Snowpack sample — Snodgrass Mountain, Crested Butte, Colorado (2/4/25, 12:06 PM MST)
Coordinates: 38.923, -106.968
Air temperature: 35 °F
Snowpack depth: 80 cm
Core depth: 30 cm
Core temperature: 35.6 °F
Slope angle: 14°, slope face: 78°
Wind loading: low
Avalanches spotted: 0
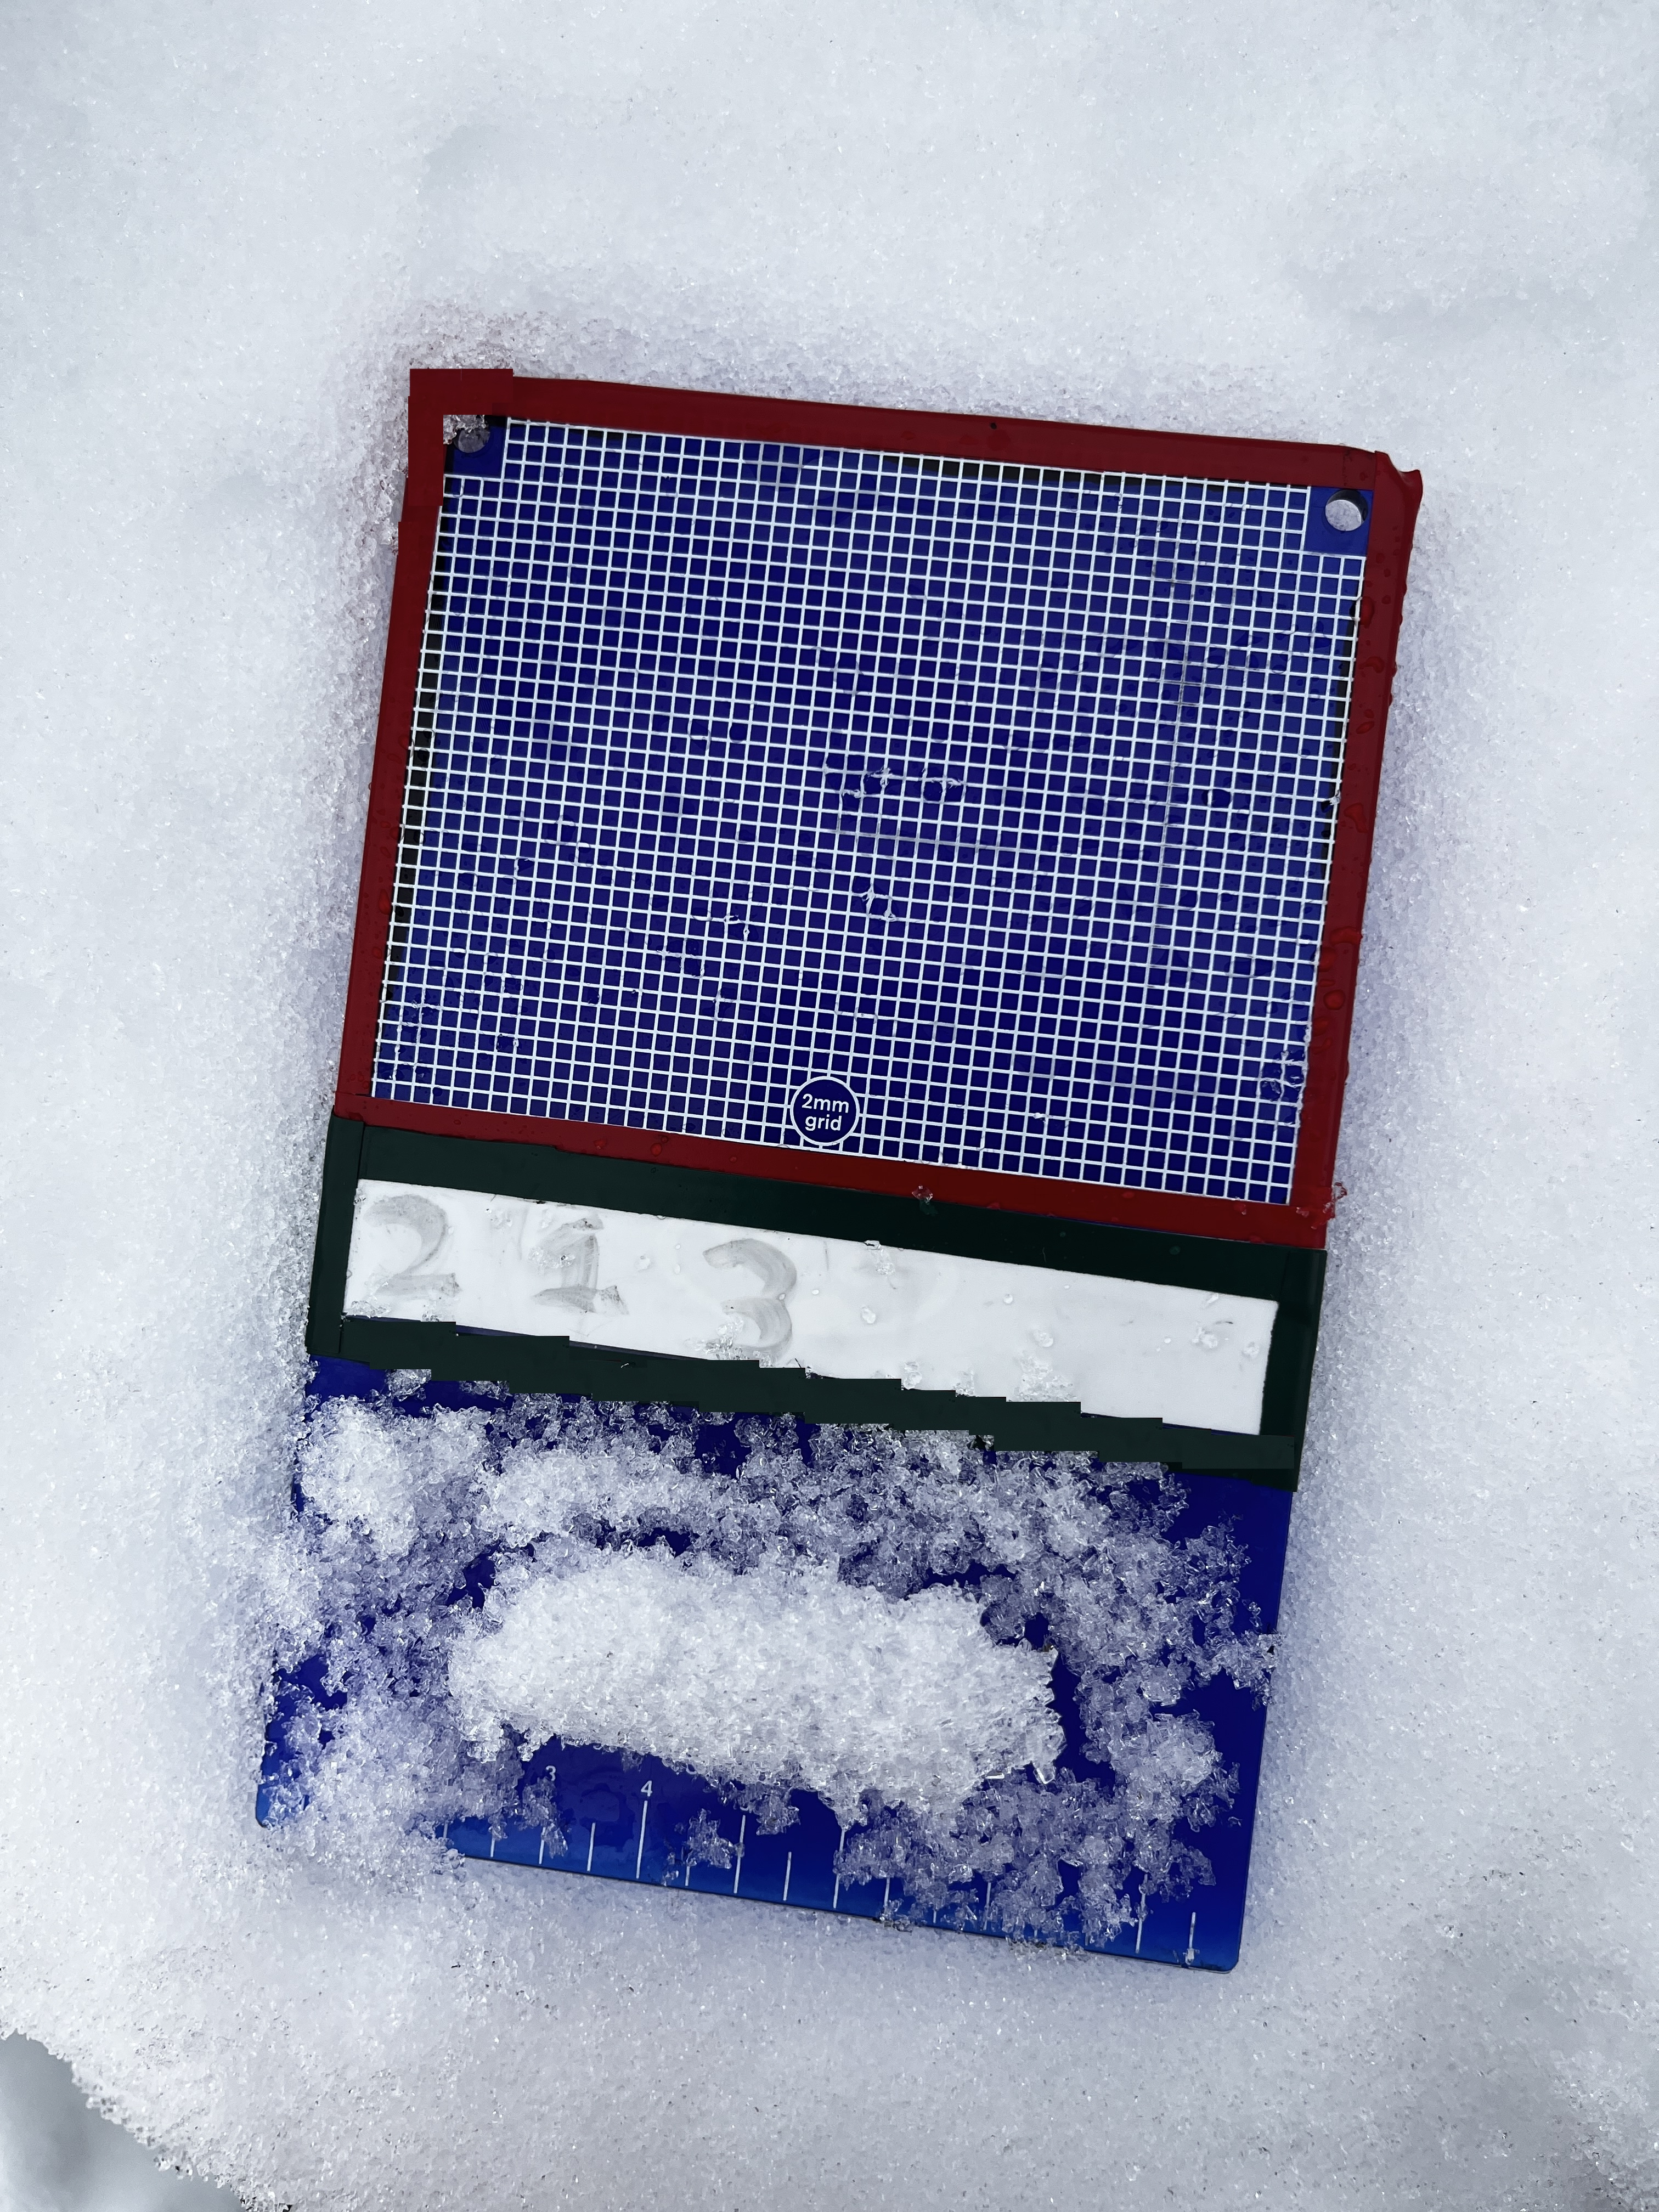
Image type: crystal_card
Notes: No avalanches nearby, unusually warm weather for the last month reported by residents, Collected 25 yards from treeline